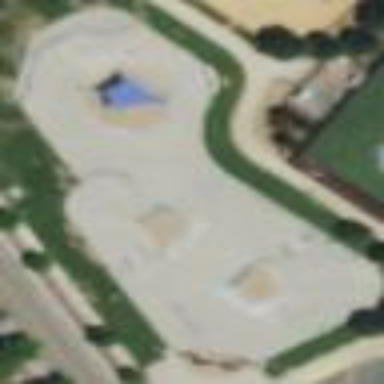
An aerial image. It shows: Concrete pitch for leisure land activities.